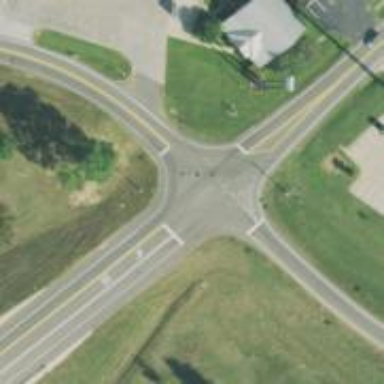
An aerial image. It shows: Road with stop sign.